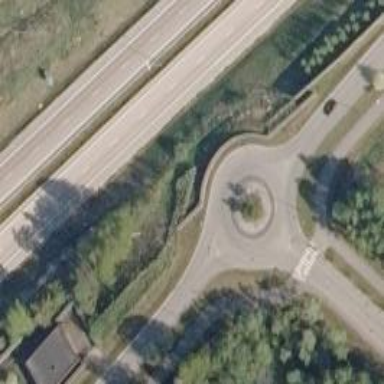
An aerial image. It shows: Tertiary road made of asphalt leading to roundabout junction.